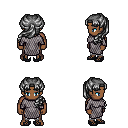
a pixel art fantasy rpg character, male body template, human, dark skin, chain mail, white pants, gray princess hairstyle, ghillies, four views (front, back, left, right), 2x2 character sprite sheet, small pixel art, hard edges, no anti-aliasing